Field crop: maize
Growth stage: 2
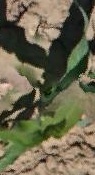
Species: maize